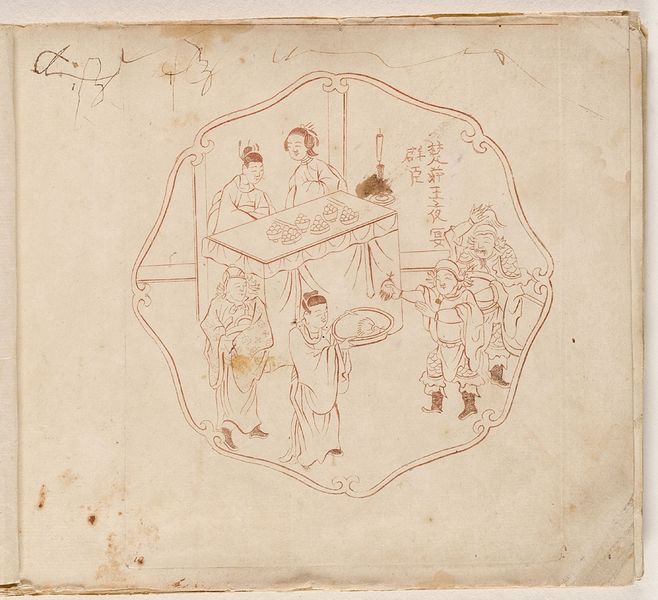
Titel: Chinesendarstellung, Blatt aus der Folge 'Picturae Sinicae'
Künstler: Pieter Schenk
Standort: Hamburg
Institution: Museum für Kunst und Gewerbe Hamburg
Schlagwörter: frauen, menschen, frau, männer, tisch, zeichnung, gesellschaft, mensch, schrift, papier, grafik, graphik, fotografie, photographie, druck, druckgraphik, druckgrafik, radierung, buchstaben, kunst, darstellung, tracht, chinesisch, china, besuch, empfang, kultur, alphabet, gerippt, zivilisation, volkstracht, besuchen, reproduktionen, druckerzeugnisse, menschenbild, völker, nationalitäten, anthropoide, gäste, ornamentstich, vorlageblätter, rotdruck